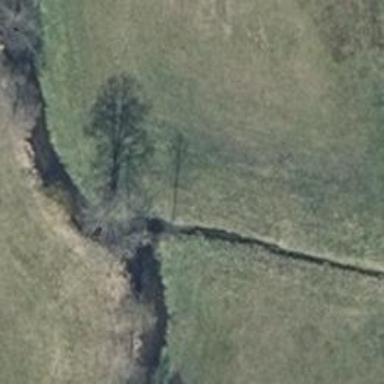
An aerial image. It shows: Deciduous broadleaved tree.